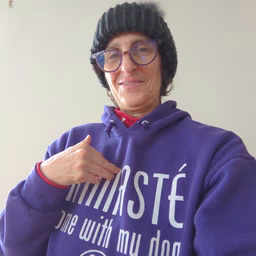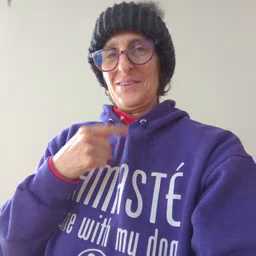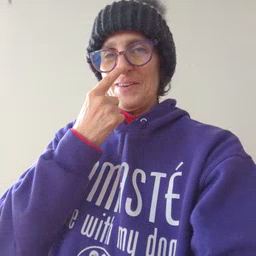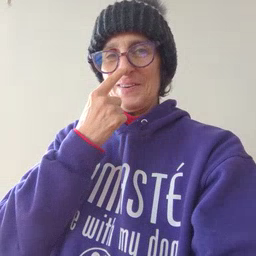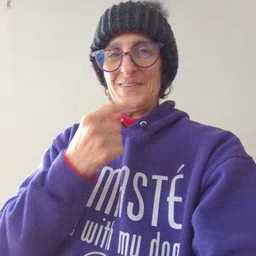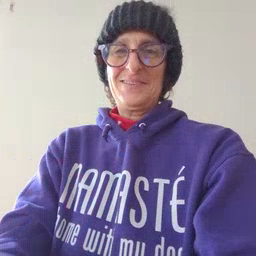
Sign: nose